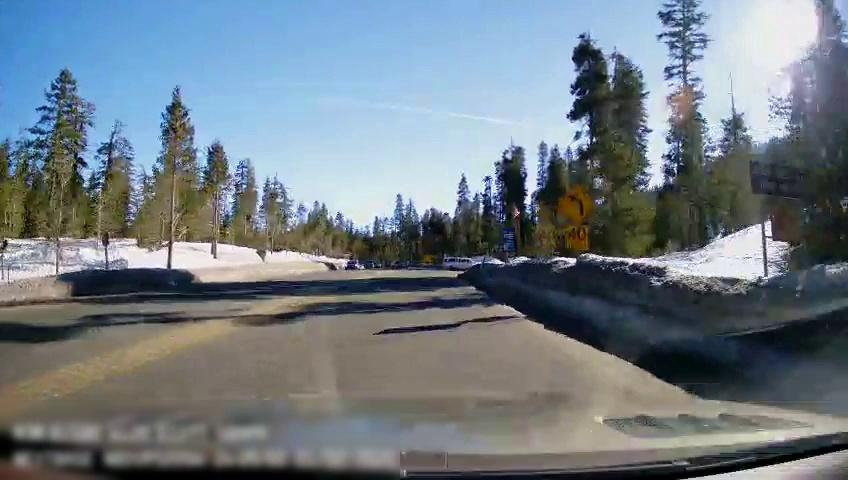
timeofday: Day
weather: Snowy
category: Drivable Space
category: Vehicles | Van
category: Vehicles | Truck
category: Traffic | Signs
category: Traffic | Signs
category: Traffic | Signs